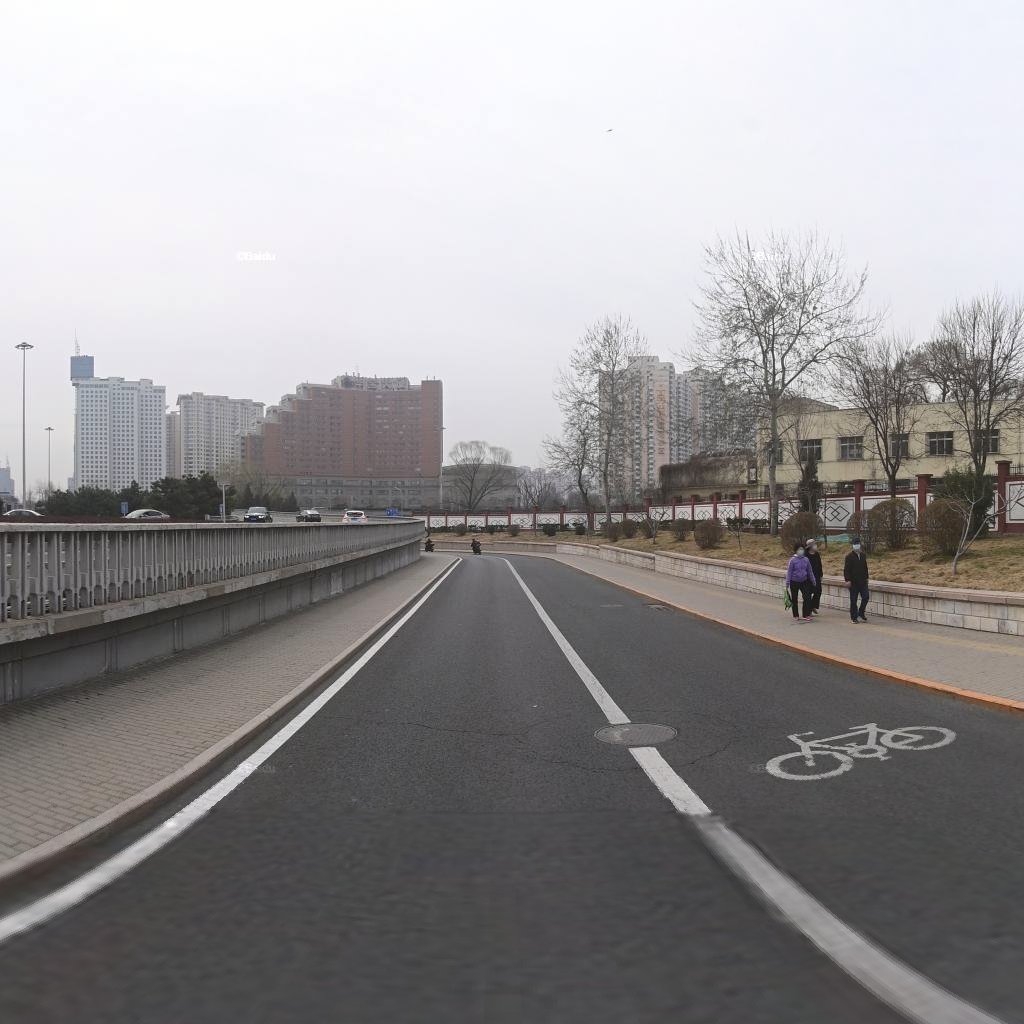
Region: Haidian
Road damage annotations: transverse crack, manhole cover